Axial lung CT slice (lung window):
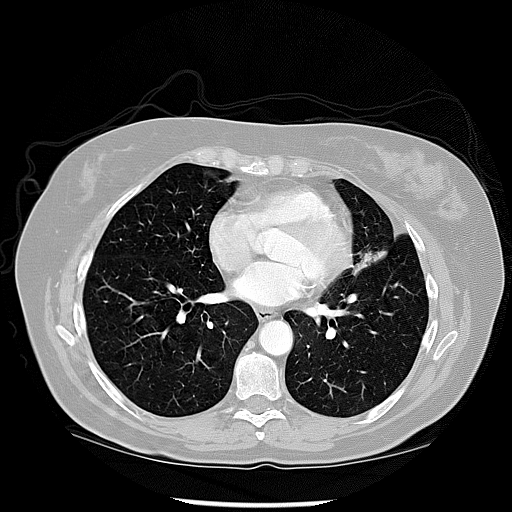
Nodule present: no